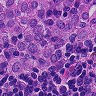
Metastatic tissue present: yes